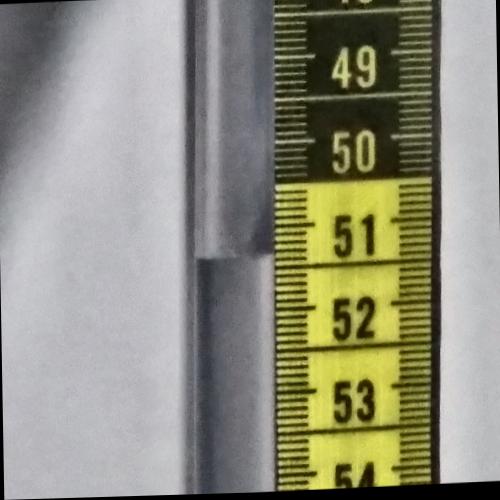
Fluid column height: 51.3 cm